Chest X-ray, PA view. Patient: 60 years old, sex M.
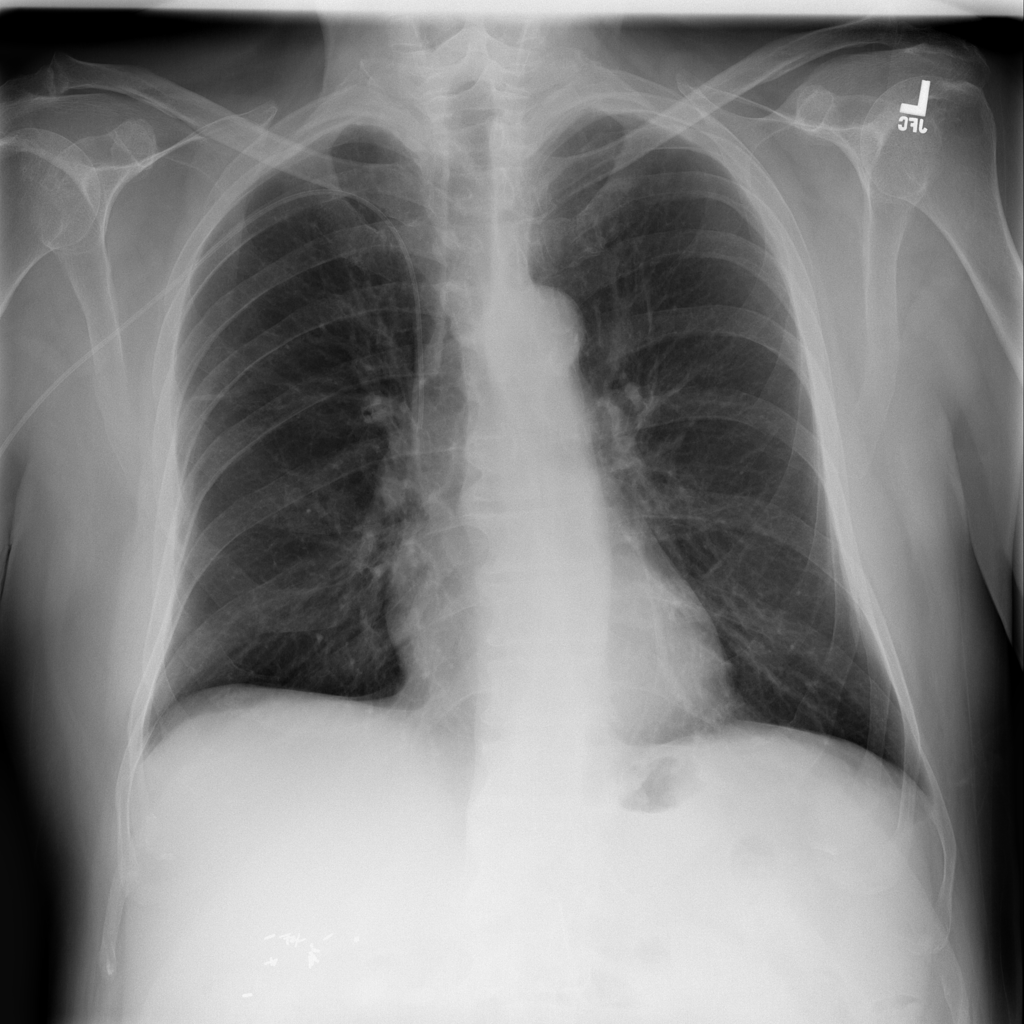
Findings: Atelectasis